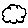
Label: cloud